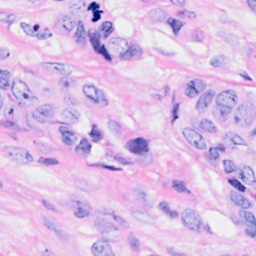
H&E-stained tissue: Breast